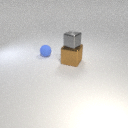
large brown metal cube to the right of small blue rubber sphere